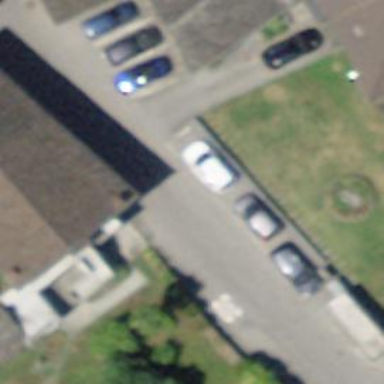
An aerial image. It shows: Parking area with asphalt surface.